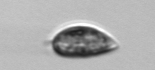
Label: Prorocentrum_triestinum